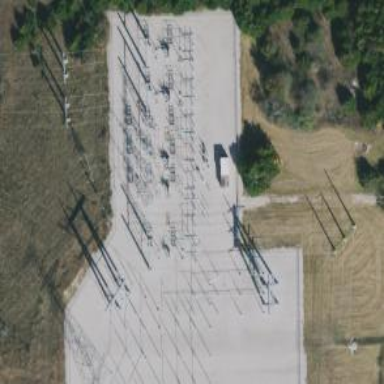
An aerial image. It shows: Switch used for power control.